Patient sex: F
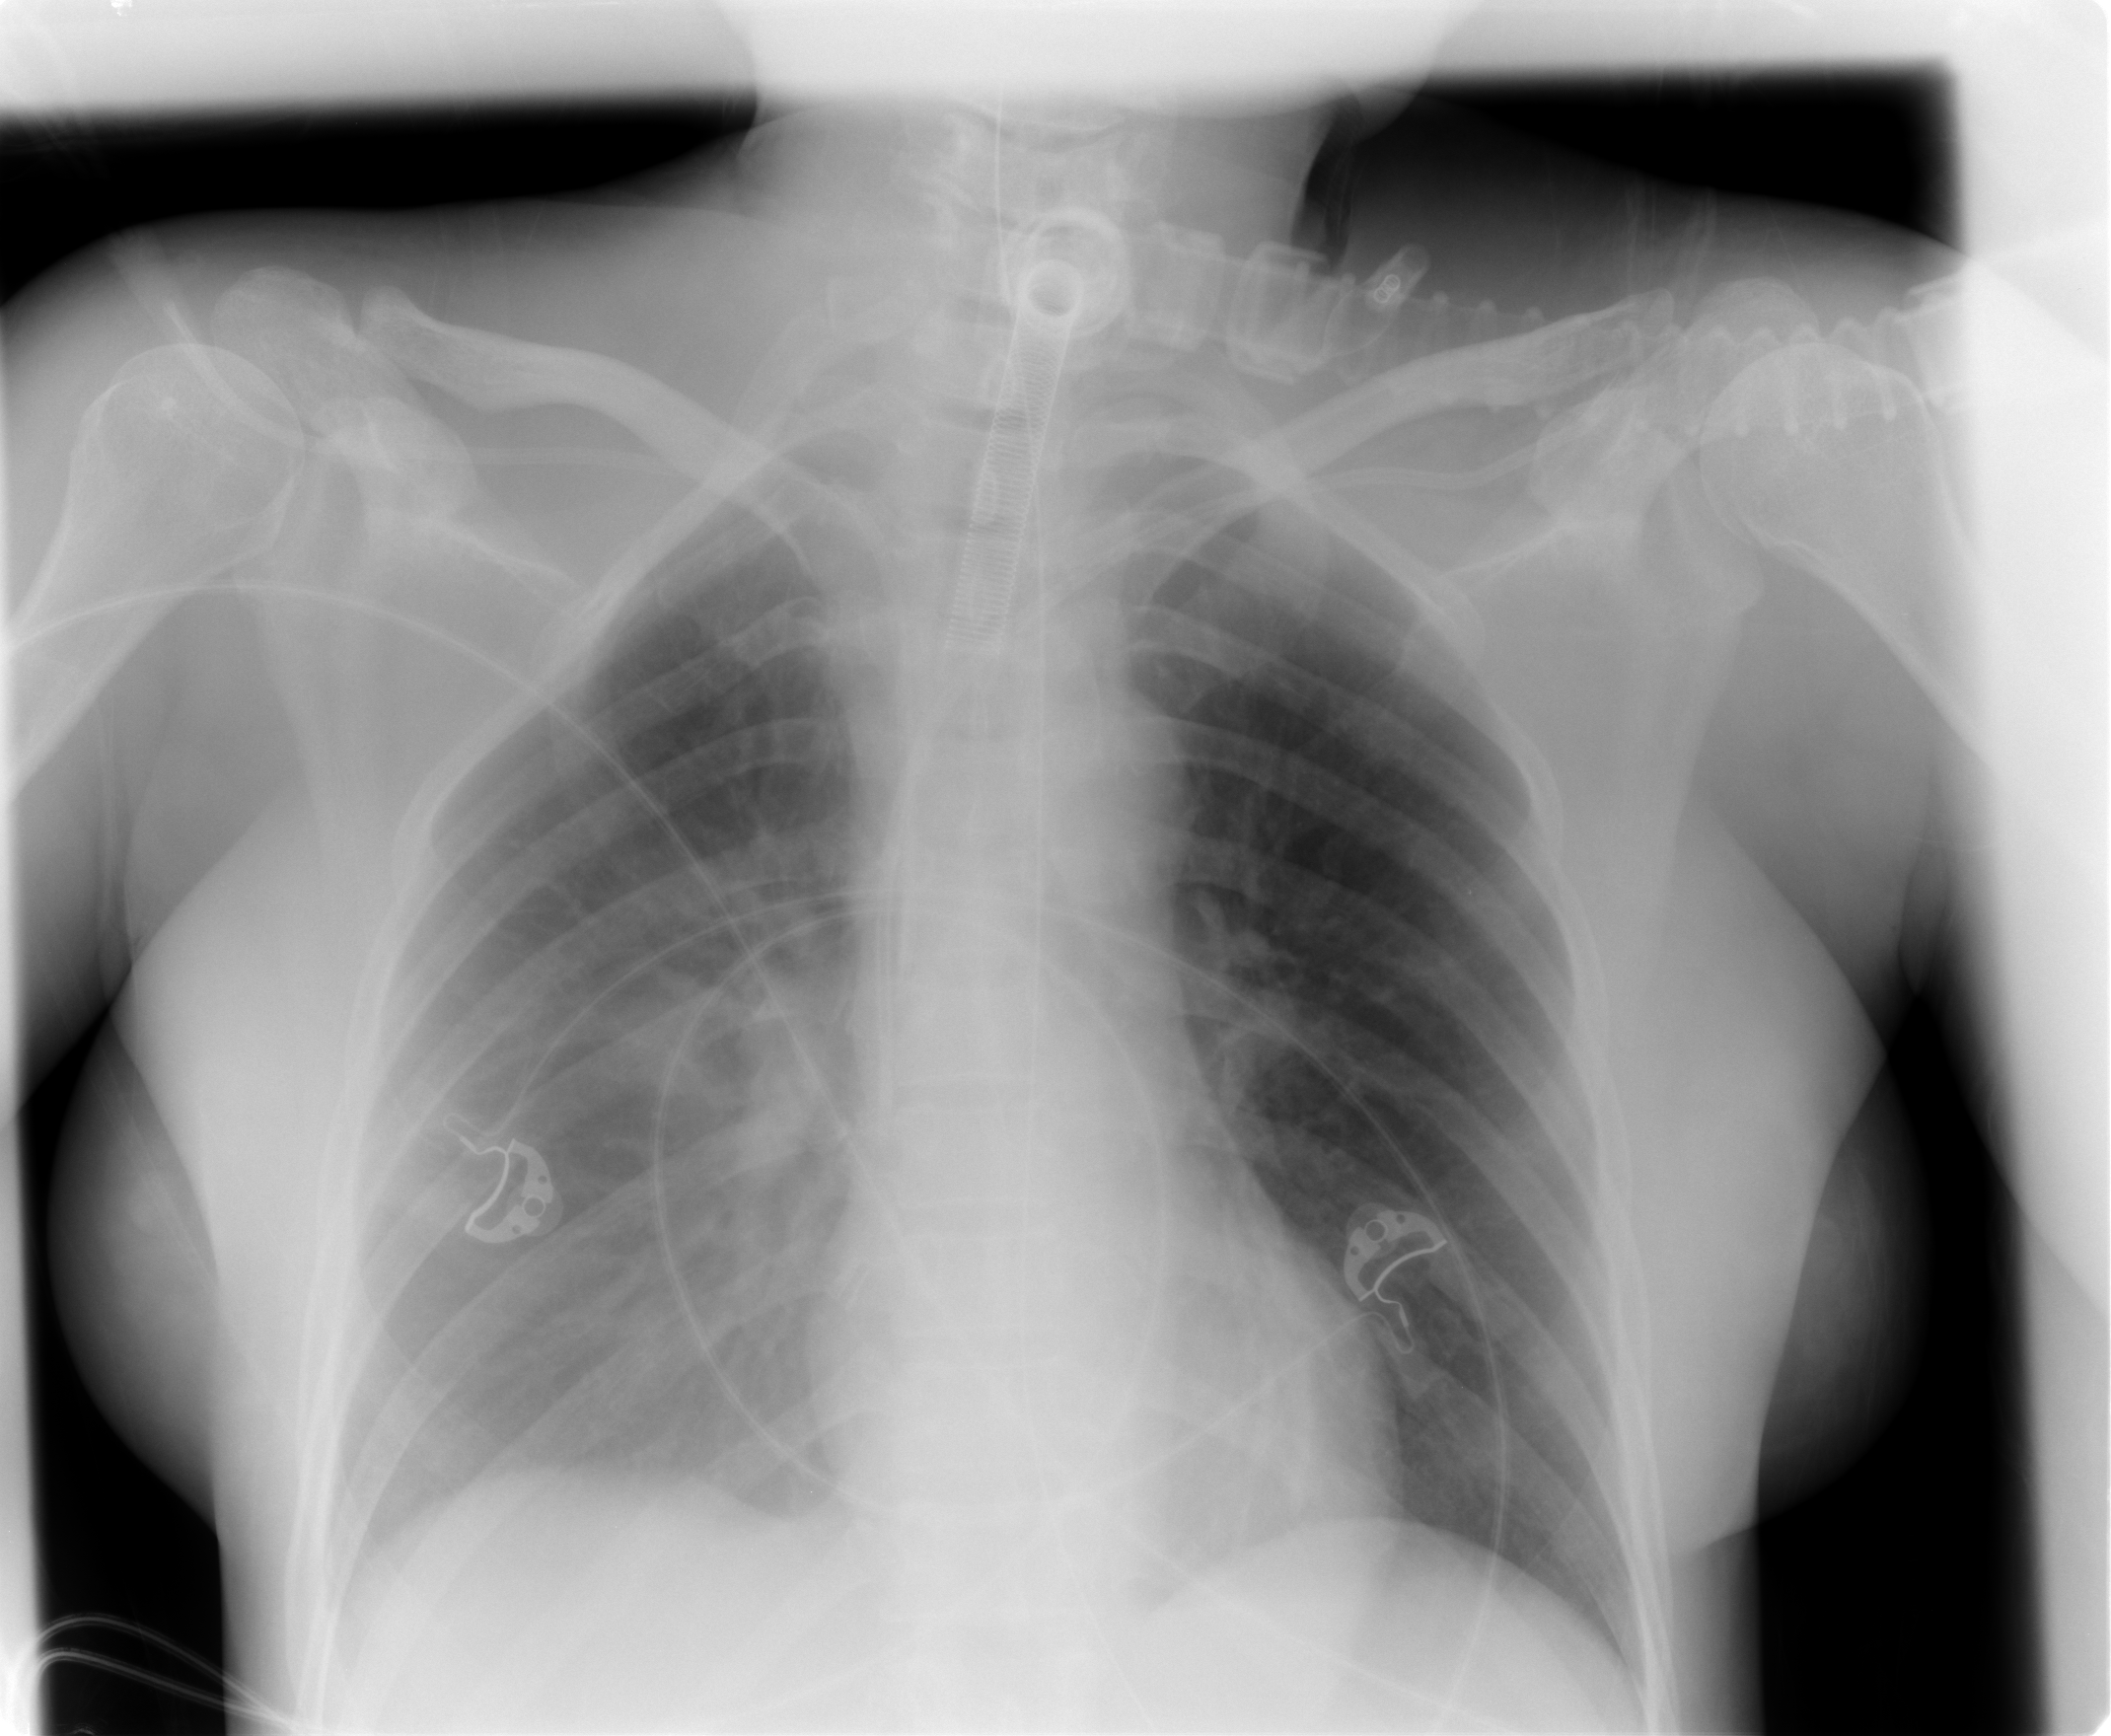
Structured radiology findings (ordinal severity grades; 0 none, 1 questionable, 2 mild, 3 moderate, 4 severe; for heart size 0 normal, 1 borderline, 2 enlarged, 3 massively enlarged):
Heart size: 0
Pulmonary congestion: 0
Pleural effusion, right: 2
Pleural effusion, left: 0
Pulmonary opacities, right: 2
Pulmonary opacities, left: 0
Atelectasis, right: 2
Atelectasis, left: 0